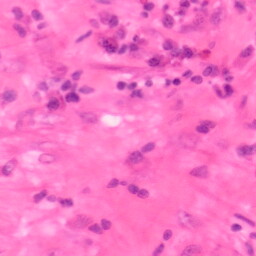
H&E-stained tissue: Colon